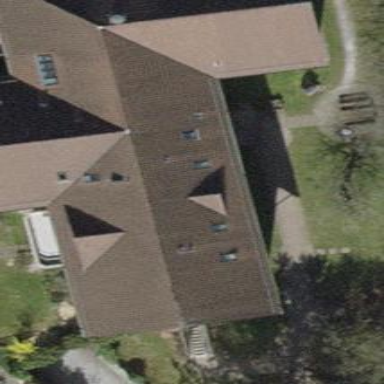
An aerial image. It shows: Gabled-roof building with apartments. The roof is covered with roof tiles.